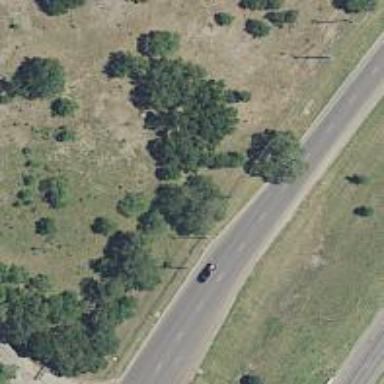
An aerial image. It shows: Secondary road with asphalt surface and frontage road.